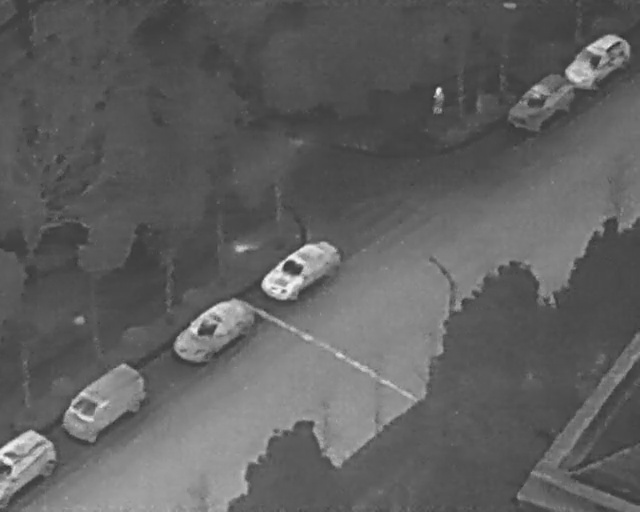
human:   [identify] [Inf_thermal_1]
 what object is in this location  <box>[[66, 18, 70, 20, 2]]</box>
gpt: <ref>1 large person at the top</ref>